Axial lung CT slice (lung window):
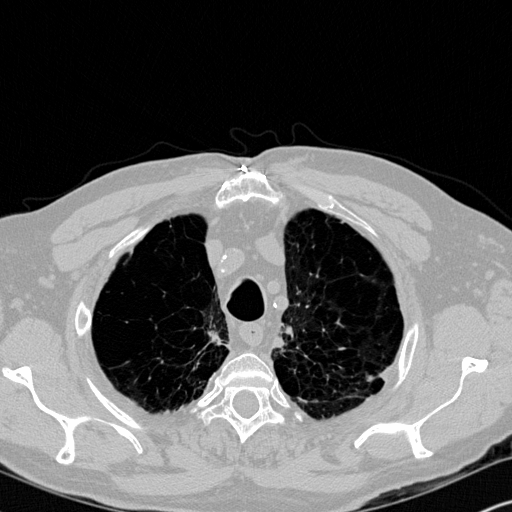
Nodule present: no